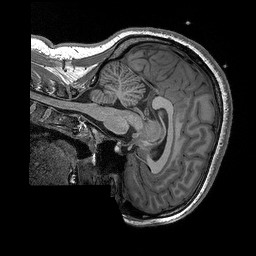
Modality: T1w
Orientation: sagittal
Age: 27
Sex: female
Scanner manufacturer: siemens
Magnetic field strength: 3 T
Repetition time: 2.3 s
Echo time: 0.00298 s